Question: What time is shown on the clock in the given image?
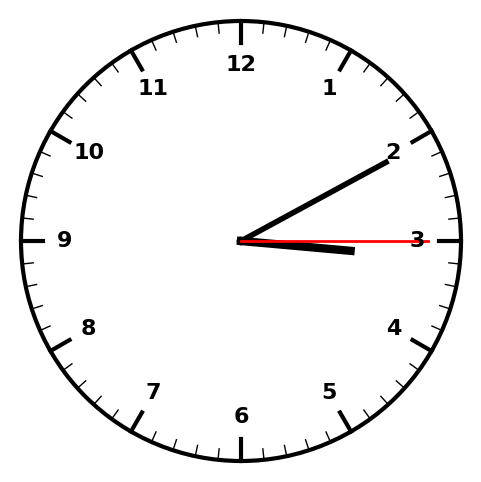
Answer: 03:10:15